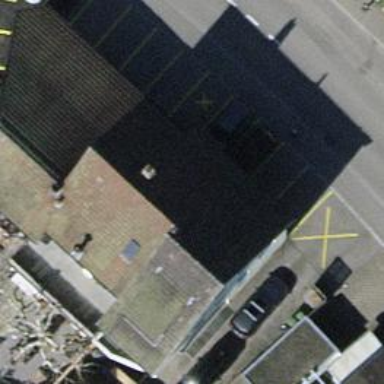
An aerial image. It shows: Bakery.